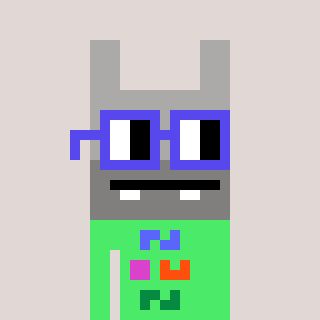
a pixel art character with square blue glasses, a rabbit-shaped head and a teal-colored body on a warm background